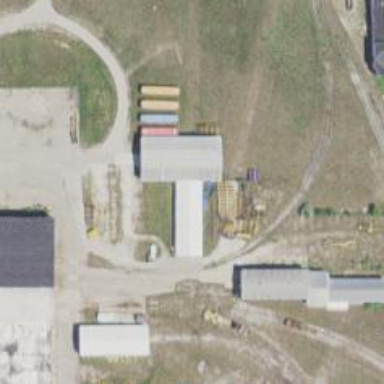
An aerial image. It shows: Rail spur service.